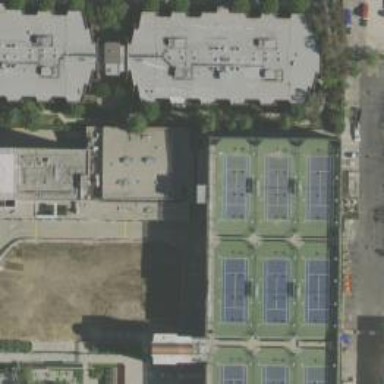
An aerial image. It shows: Sports centre featuring tennis facilities.